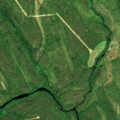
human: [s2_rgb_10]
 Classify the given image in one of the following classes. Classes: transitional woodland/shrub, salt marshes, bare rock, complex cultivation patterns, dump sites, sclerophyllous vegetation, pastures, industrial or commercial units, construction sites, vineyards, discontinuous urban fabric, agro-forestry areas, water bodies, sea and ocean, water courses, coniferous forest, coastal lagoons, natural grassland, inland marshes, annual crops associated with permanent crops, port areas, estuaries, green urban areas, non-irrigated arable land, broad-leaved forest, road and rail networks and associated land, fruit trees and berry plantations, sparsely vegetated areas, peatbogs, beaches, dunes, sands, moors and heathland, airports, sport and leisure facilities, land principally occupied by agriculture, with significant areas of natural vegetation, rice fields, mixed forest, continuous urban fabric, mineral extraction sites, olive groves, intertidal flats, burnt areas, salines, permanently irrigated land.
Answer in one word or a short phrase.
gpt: coniferous forest